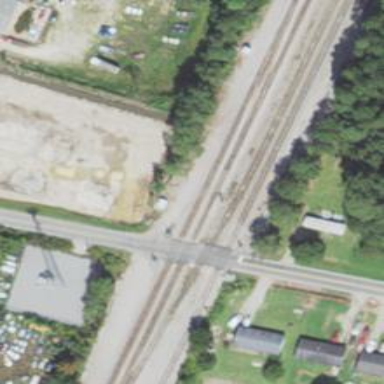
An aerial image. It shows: Railway siding for service.